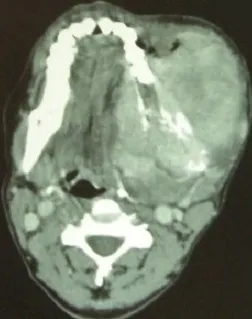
Axial CT scan showing destruction of the bone and soft tissues enhancement that extended buccally and lingually.
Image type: radiology (ct)